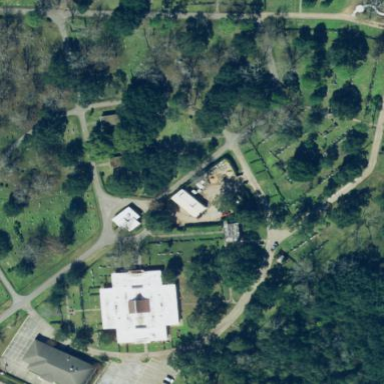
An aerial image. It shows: Graveyard area designated as cemetery.